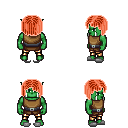
a pixel art fantasy rpg character, male body template, orc, green skin, leather chest armor, gold greaves, red pageboy hairstyle, white slippers, four views (front, back, left, right), 2x2 character sprite sheet, small pixel art, hard edges, no anti-aliasing